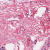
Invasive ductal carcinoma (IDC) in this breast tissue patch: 0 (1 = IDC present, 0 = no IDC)